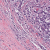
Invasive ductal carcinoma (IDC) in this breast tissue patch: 1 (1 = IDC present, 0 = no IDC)